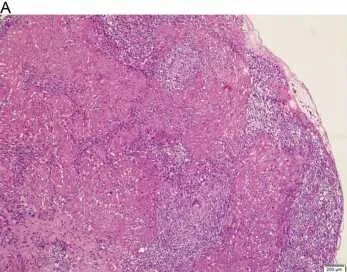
Showing ulcerated urothelial mucosa with two non-necrotizing granulomas in the lamina propria consistent with granulomatous cystitis (Hx&E x 10).
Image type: pathology (h&e)